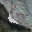
Label: 6